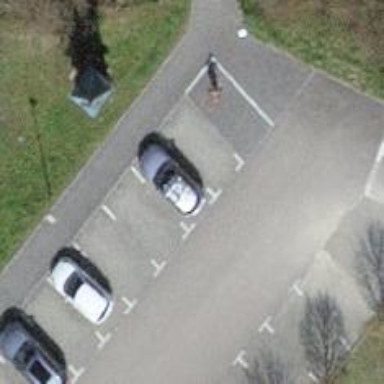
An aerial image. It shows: Car-sharing service available at this location.